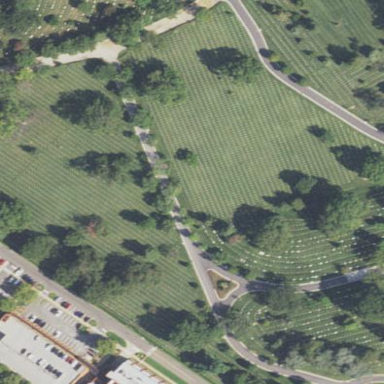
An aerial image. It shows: Sector in the cemetery.